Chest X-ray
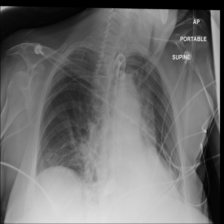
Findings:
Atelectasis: positive
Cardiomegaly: negative
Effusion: negative
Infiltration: positive
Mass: negative
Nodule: negative
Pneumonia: negative
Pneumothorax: negative
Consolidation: negative
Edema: negative
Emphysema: negative
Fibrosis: negative
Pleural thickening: negative
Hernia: negative